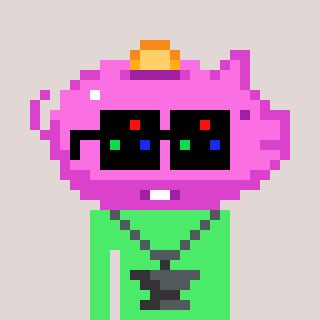
a pixel art character with square black sunglasses, a piggybank-shaped head and a teal-colored body on a warm background